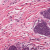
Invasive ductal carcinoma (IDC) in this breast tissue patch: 0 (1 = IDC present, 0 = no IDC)